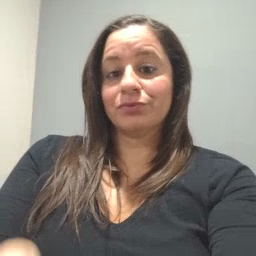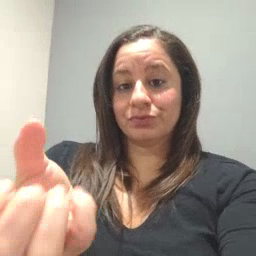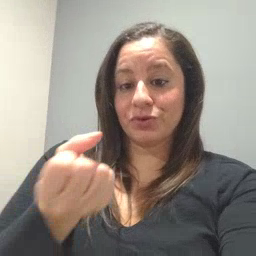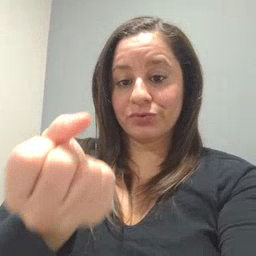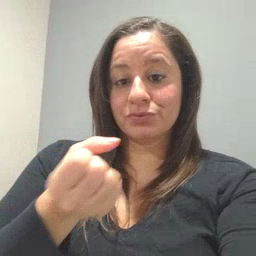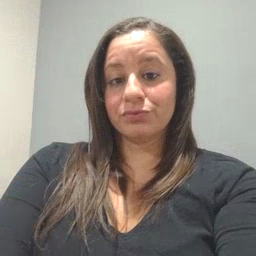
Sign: drawer